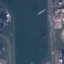
Land use / land cover class: River